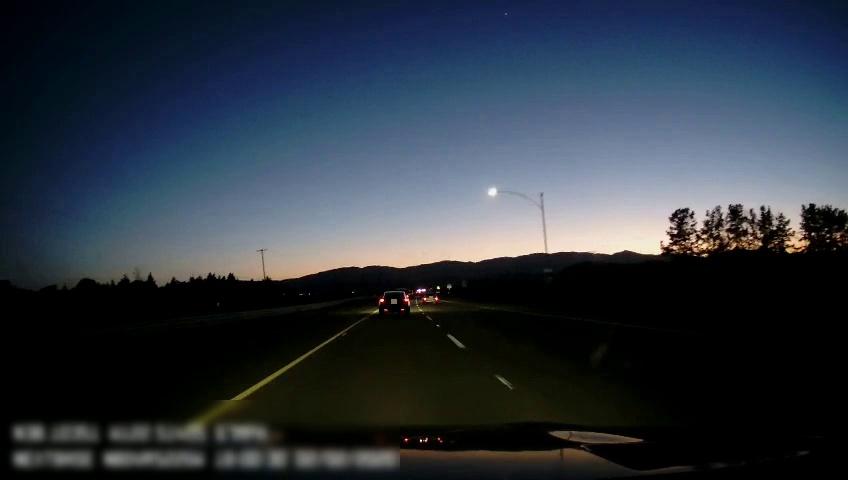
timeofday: Dusk/Dawn/Twilight
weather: Sunny
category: Drivable Space
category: Vehicles | Car
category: Vehicles | Car
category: Lanes | Current Lane
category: Lanes | Current Lane
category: Lanes | Alternate Lane